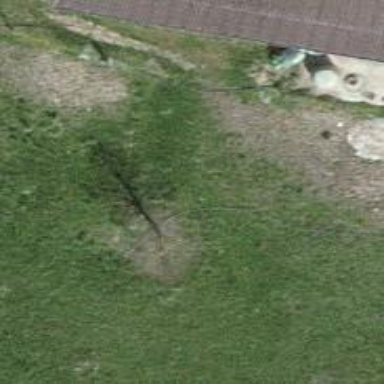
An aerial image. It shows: Broadleaved tree in natural setting.